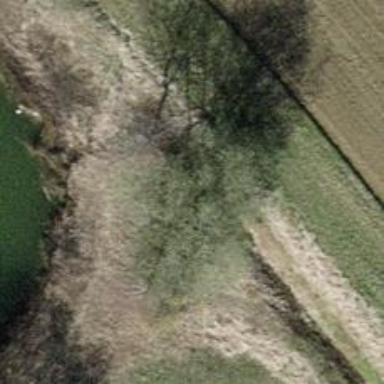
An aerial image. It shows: Culvert tunnel underneath ditch.